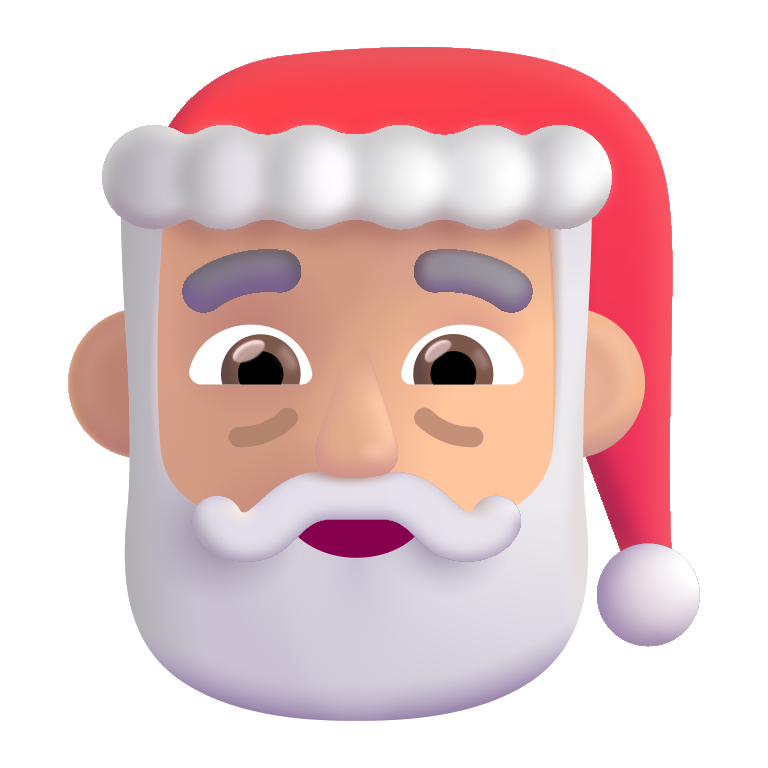
santa claus color  light